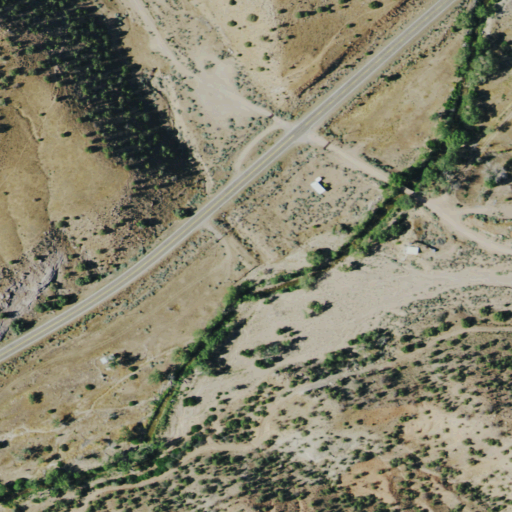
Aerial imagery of valley in Colorado named Wright Draw containing shrub, evergreen forest, low intensity development, woody wetlands, open development, and herbaceous wetlands